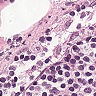
Metastatic tissue present: no